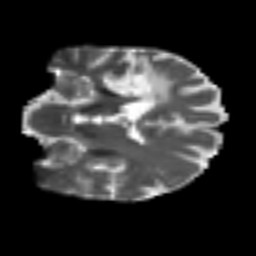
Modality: T2w
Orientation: coronal
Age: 56
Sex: male
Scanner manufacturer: siemens
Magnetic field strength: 3 T
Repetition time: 4.987 s
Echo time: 0.0792 s